Question:
I am using this code to make user login form the issue is I am able to login from Internet Explorer but when I login from Firefox this same code prints the HTML version of the code on the screen.
This code prints the pending list after login:
'''
<%@ page language = "java" import="java.util.Iterator" import="java.util.ArrayList" import="java.lang.*" contentType = "text/html; charset = ISO-8859-1"
%>
<%@ page errorPage="/error.jsp" %>
<%
response.setHeader("Pragma", "no-cache");
response.setHeader("Cache-Control", "no-store");
response.setHeader("Expires", "0");
response.setDateHeader("Expires", -1);
//session = request.getSession(false);
// session.invalidate();
// session = request.getSession(true);
%>
<!DOCTYPE html PUBLIC "-//W3C//DTD XHTML 1.0 Transitional//EN" "http://www.w3.org/TR/xhtml1/DTD/xhtml1-transitional.dtd">
<html>
<head>
<meta http-equiv="Content-Type" content="text/html; charset=utf-8" />
<title>All Pending List </title>
<style type="text/css">
<!--
@import"Image/cssmenuvertical.css";
-->
</style>
<meta http-equiv="pragma" content="no-cache"/>
<meta http-equiv="cache-control" content="no-cache"/>
<meta http-equiv="expires" content="0"/>
<meta http-equiv="keywords" content="keyword1,keyword2,keyword3"/>
<meta http-equiv="description" content="This is my page"/>
<script language="JavaScript" type="text/JavaScript">
function goToURL()
{
window.location="logout.jsp";
}
function bck()
{
window.history.forward();
}
setTimeout("bck()",0);
</script>
<title>All Pending Details</title>
</head>
<body bgcolor="lightblue">
<% String val="for upload";
session.setAttribute("val", val);
%>
<%
if (session.getAttribute("aa") != null) {
%>
<%
String findval = "find validation";
session.setAttribute("findval", findval);%>
<form id="form_id" action="" method="" >
<table id='table1' align="center" >
<tr>
<td style="background-image: url(Image/header.jpg); width: 800px; height: 40px" color="lightblue"></td>
</tr>
<tr>
<td>
<ul id="navmenu">
<li><a href="#">Find ></a>
<ul>
<li><a href="Find_ip.jsp">By IP </a></li>
<li><a href="find_mac.jsp">By Mac Address </a></li>
<li><a href="find_date.jsp">By Date </a></li>
<li><a href="find_email.jsp">By Email </a></li>
<li><a href="find_approve">By Approved </a></li>
<li><a href="find_remove">By Removed </a></li>
<li><a href="find_reg.jsp">By Registration ID</a></li>
</ul>
</li>
<li><a href="AlluploadedForms">| Uploaded Forms ></a></li>
<li> <a href="logout.jsp">| Logout ></a>
</li>
</ul>
</td>
</tr>
</table><br/>
<center>
<FONT COLOR="#0000FF" size="4"><b>All Pending List</b></FONT>
<br/>
<br/>
</center>
<center>
<TABLE cellpadding="15" border="1" style="background-color: #C2DFFF">
<th ><FONT COLOR="#0000FF">Registration NO.</FONT></th>
<th><FONT COLOR="#0000FF">Administrator Name</FONT></th>
<th><FONT COLOR="#0000FF"> Email</FONT></th>
<th><FONT COLOR="#0000FF"> Division Name</FONT></th>
<th><FONT COLOR="#0000FF"> Registration Date</FONT></th>
<%
ArrayList all = (ArrayList) session.getAttribute("values");
Iterator i = all.iterator();
while (i.hasNext()) {
String t = (String) i.next();
out.println(t);
}
%>
</TABLE>
<table><tr><td>
<input type="button" name="logout" value="Logout" onclick="goToURL();"/></td></tr></table>
<%} else {
response.sendRedirect("logout.jsp");
}%>
</center>
</form>
<center><FONT COLOR="#0000FF"> Government Of India<br/>
Ministry Of Communications and Information Technology<br/>
Department of Information Technology </FONT></center>
</body>
'''
After login on that page from Firefox
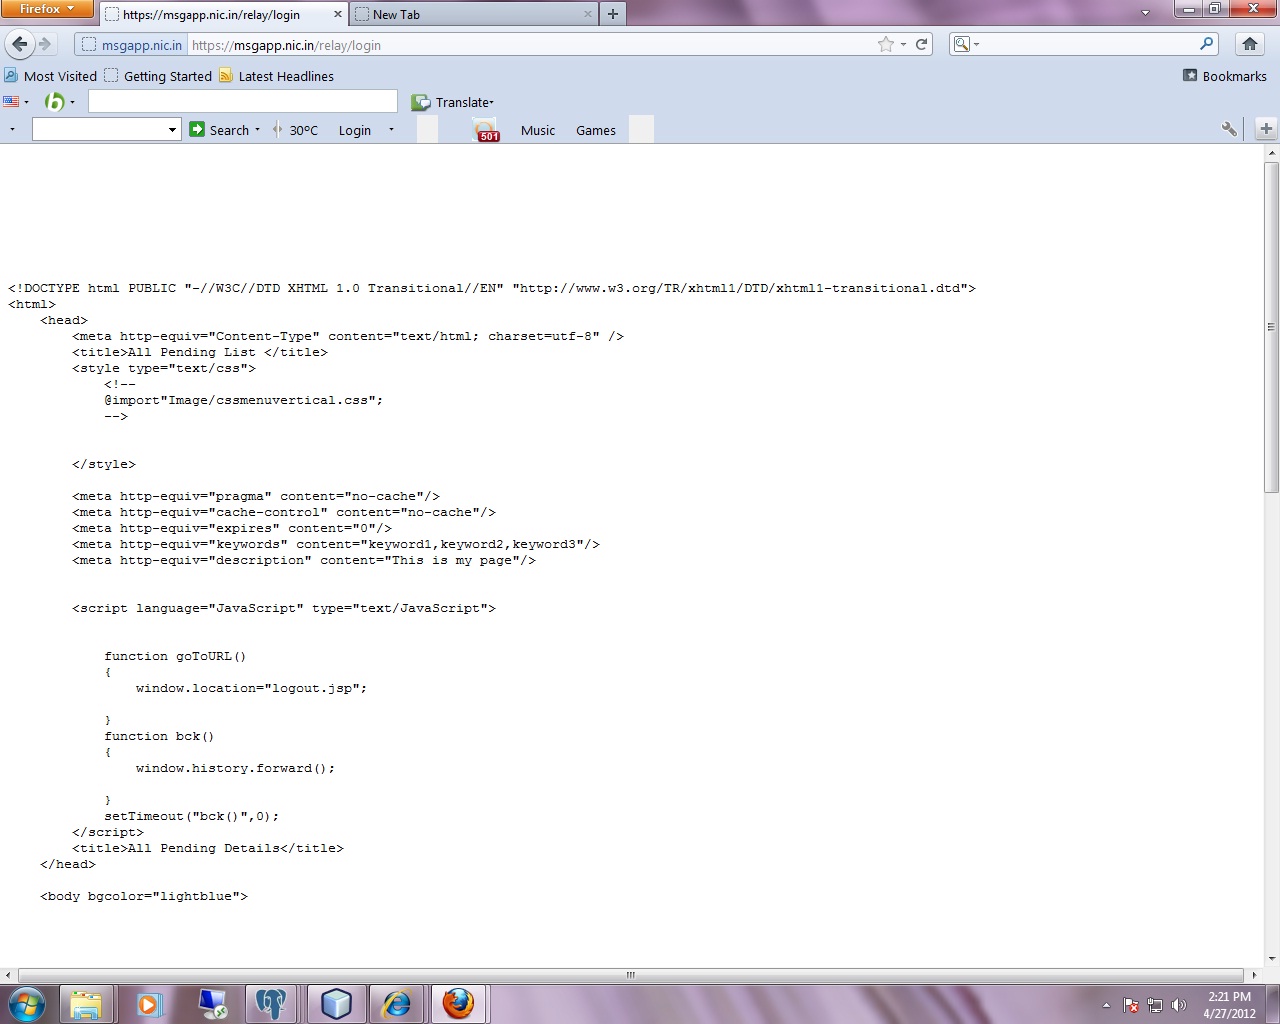
Answer: That will happen when the content is been interpreted as 'text/plain' instead of as 'text/html'. That can only mean that the HTTP response 'Content-Type' is been set to 'text/plain', or is broken, or is missing.
Check the HTTP response headers with a HTTP traffic checker. If you have <URL> installed, then press F12 and check tab. The 'Content-Type' header must say at least 'text/html'. This is by default already the case. Perhaps you've some 'Filter' which is doing its job wrong.
---
to the concrete problem, you are not consistent with specifying the response character encoding in the JSP code as initially posted in your question. You're specifying ISO-8859-1 in the HTTP response header and you're specifying UTF-8 in the HTML meta head. This makes no sense. This should however not cause this kind of problem.
By the way, "Department of Information Technology" and then that oldschool style of writing JSPs full of deprecated HTML elements and poor practices...? Is this a hobby site or something?